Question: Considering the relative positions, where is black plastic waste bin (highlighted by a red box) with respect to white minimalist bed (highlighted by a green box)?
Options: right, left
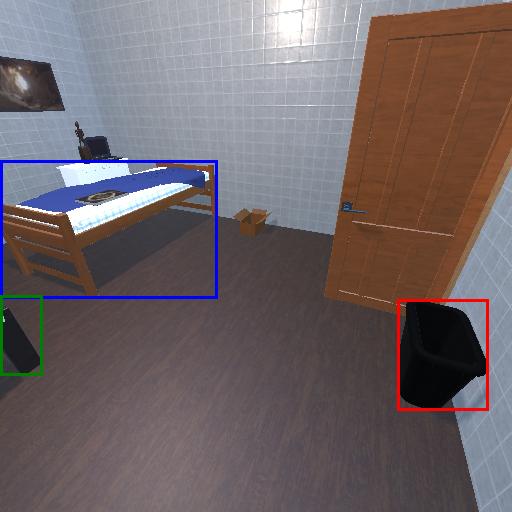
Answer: right